Question: How can I style a text field to look like a notepad using CSS or code?
I tried what said <URL>, which was:
'''
textarea {
background: url(http://i.stack.imgur.com/ynxjD.png) repeat-y;
width: 600px;
height: 300px;
font: normal 14px verdana;
line-height: 25px;
padding: 2px 10px;
border: solid 1px #ddd;
}
'''
but it didn't affect my text area.
Here is what i'm looking for:

Thanks
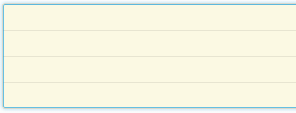
Answer: Create a lined linear gradient background for the content portion of a TextArea.
'''
-jewelsea-lined-notepad:
linear-gradient(
from 0px 0px to 0px 11px,
repeat,
gainsboro,
gainsboro 6.25%,
cornsilk 6.25%,
cornsilk
);
'''
The tricky part is having the lines in the linear gradient line up with the lines of text. I thought it would be a simple as specifying the gradient size as 1em (e.g. 1 measure of the font size per line), but that didn't allow the gradients to align. So I just specified the gradient in absolute pixel sizes (found by trial and error). Unfortunately, with this approach, as you change fonts or font sizes for the text area, you need to adjust the values in the gradient manually. But other than the sizing difficulty, it seems to work well.
- <URL>

'''
import javafx.application.Application;
import javafx.geometry.Insets;
import javafx.scene.Scene;
import javafx.scene.control.Label;
import javafx.scene.control.TextArea;
import javafx.scene.layout.Priority;
import javafx.scene.layout.VBox;
import javafx.stage.Stage;
public class Notepad extends Application {
@Override
public void start(Stage stage) {
TextArea textArea = new TextArea();
Label title = new Label(
"Benjamin Franklin: Selected Quotes"
);
title.getStyleClass().add("title");
VBox layout = new VBox(
10,
title,
textArea
);
layout.setPadding(new Insets(10));
VBox.setVgrow(textArea, Priority.ALWAYS);
Scene scene = new Scene(layout);
scene.getStylesheets().add(getClass().getResource(
"notepad.css"
).toExternalForm());
stage.setScene(scene);
stage.show();
}
public static void main(String[] args) {
launch(args);
}
}
'''
'''
.root {
-jewelsea-lined-notepad:
linear-gradient(
from 0px 0px to 0px 11px,
repeat,
gainsboro,
gainsboro 6.25%,
cornsilk 6.25%,
cornsilk
);
}
.title {
-fx-font-size: 16px;
}
.text-area {
-fx-font-family: "Comic Sans MS";
-fx-font-size: 15px;
}
.text-area .content {
-fx-background-color: -jewelsea-lined-notepad;
}
.text-area:focused .content {
-fx-background-color:
-fx-control-inner-background,
-fx-faint-focus-color,
-jewelsea-lined-notepad;
}
'''